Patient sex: F
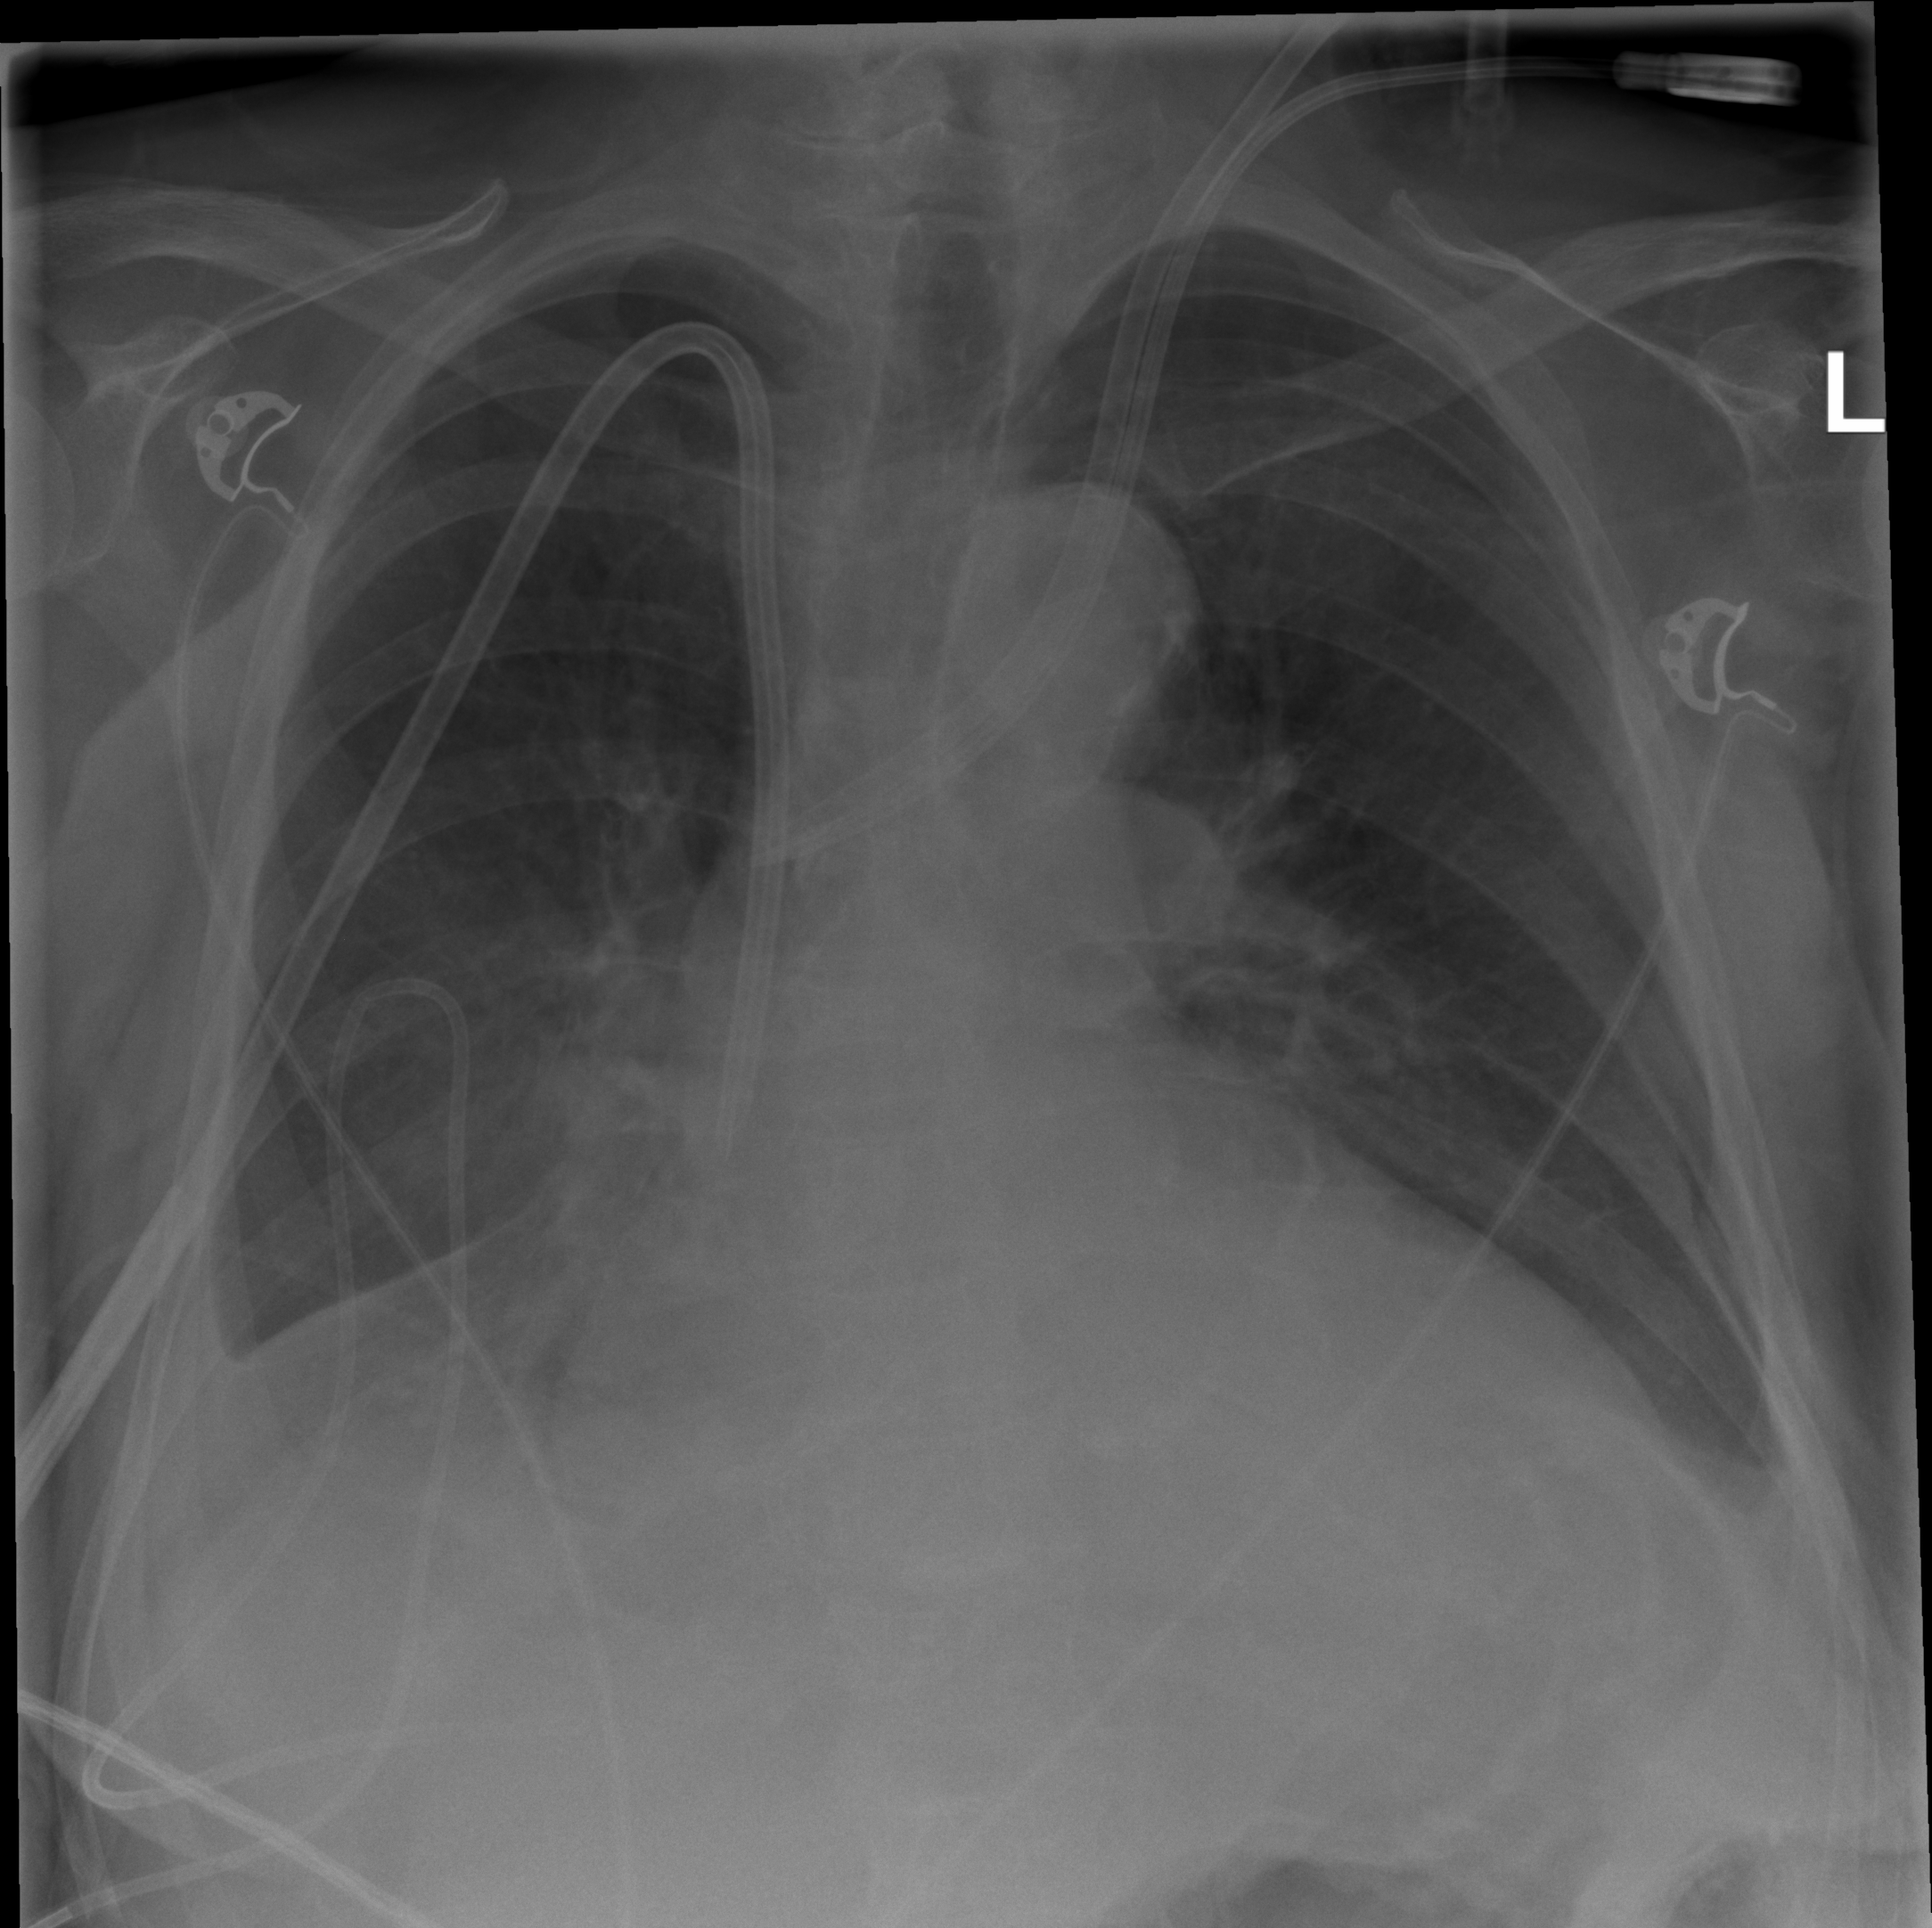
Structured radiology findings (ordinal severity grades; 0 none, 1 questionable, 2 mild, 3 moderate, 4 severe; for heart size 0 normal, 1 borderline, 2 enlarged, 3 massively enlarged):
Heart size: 2
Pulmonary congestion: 0
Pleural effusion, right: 3
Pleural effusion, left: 2
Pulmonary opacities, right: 2
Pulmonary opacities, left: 0
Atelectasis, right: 3
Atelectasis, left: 2